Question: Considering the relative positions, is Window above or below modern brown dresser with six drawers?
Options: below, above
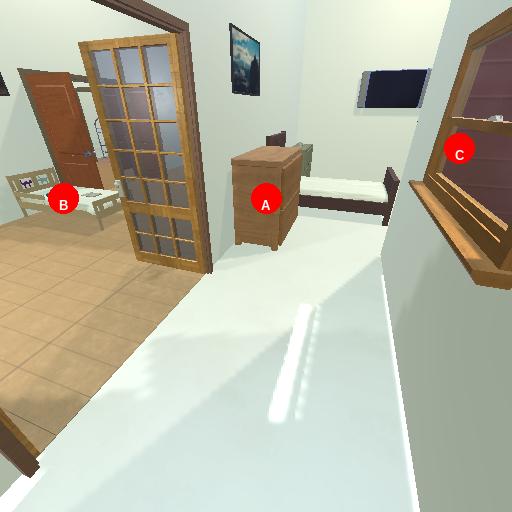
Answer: below